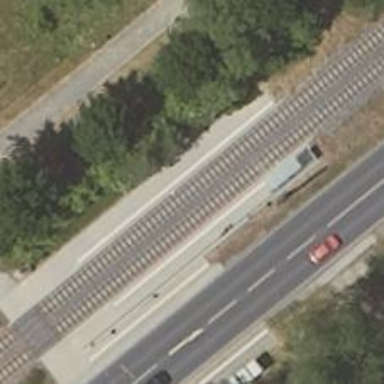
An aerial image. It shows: Tram stop.